Field crop: tomato
Growth stage: 1
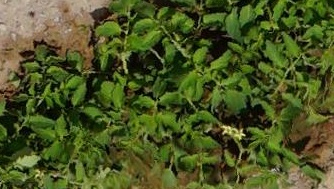
Species: tomato